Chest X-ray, AP view. Patient: 67 years old, sex M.
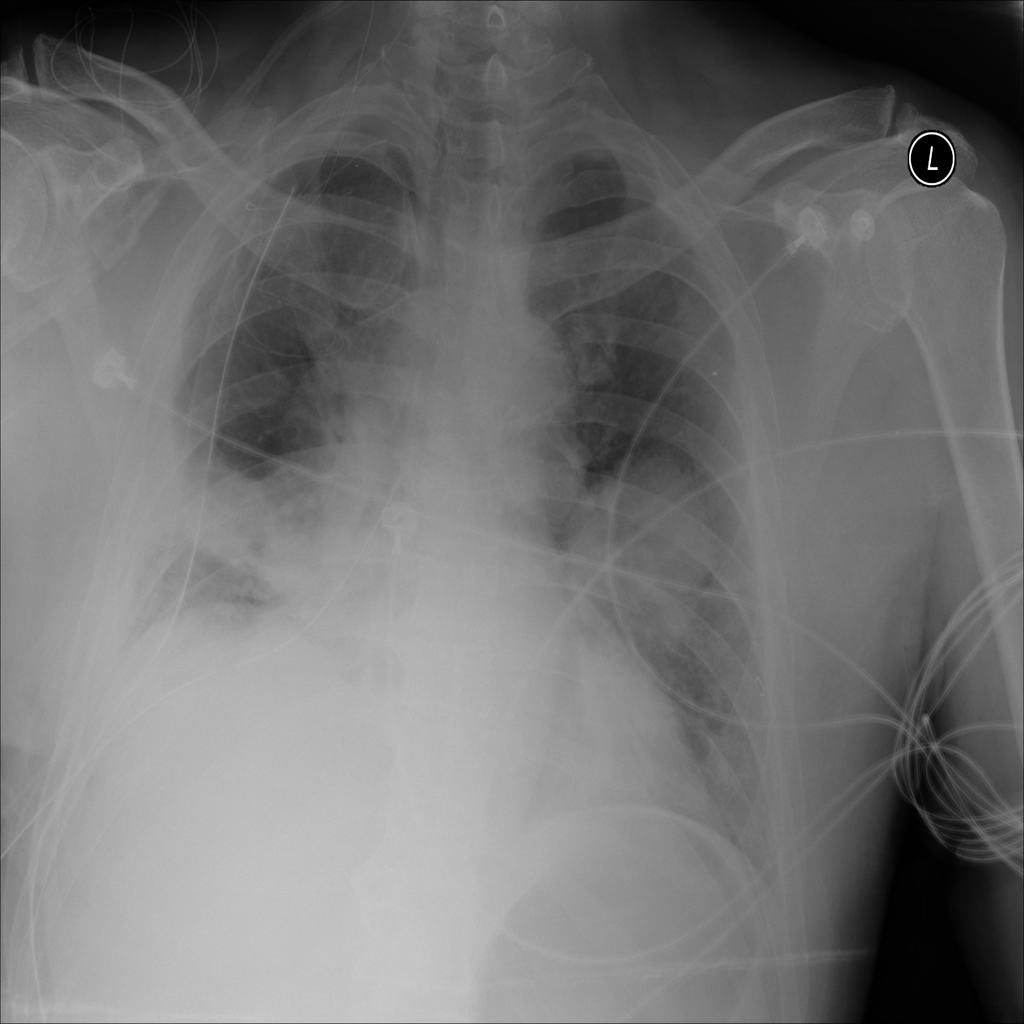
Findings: Atelectasis, Consolidation, Mass